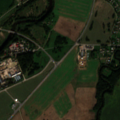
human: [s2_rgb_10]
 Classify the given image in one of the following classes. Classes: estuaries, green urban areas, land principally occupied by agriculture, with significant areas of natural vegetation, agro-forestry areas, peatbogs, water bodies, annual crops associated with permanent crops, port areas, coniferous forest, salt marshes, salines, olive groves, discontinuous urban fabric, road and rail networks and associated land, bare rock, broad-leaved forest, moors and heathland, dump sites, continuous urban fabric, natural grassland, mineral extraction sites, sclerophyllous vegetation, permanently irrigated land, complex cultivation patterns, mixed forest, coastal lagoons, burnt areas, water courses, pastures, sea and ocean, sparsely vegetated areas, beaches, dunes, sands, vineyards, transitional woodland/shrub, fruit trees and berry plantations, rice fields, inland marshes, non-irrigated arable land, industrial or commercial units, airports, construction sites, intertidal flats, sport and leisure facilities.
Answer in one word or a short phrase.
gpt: discontinuous urban fabric, non-irrigated arable land, fruit trees and berry plantations, complex cultivation patterns, land principally occupied by agriculture, with significant areas of natural vegetation, mixed forest